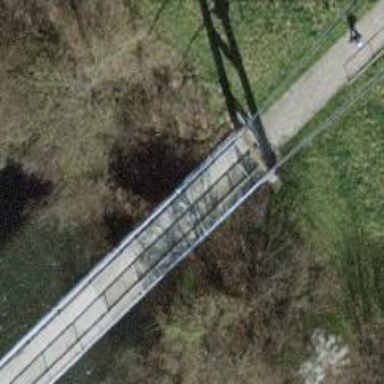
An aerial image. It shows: Bridge with double fixed cycle barrier.